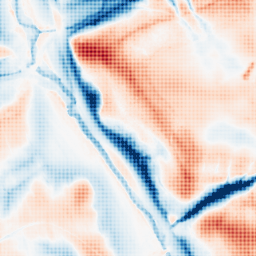
Category: trend_removal
Decomposition family: local_polynomial
Decomposition parameters: window_size: 51
degree: 1
Upsampling method: sinc_hamming
Upsampling parameters: scale: 4
kernel_size: 4
Upsampling scale: 4